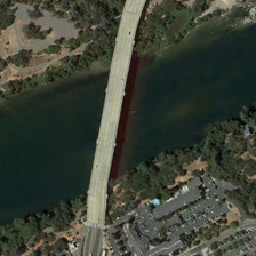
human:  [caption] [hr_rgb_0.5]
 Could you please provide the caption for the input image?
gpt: On one side of the bridge is the city and on the other side is the green space.

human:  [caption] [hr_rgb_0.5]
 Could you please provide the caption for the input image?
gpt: On one side of the bridge is the city and on the other side is the green space.

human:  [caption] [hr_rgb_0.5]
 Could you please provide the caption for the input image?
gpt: On one side of the bridge is the city and on the other side is the green land.

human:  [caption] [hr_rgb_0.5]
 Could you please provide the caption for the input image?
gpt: On one side of the bridge is the city and on the other side is the green space.

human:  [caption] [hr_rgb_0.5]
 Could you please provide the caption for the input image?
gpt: On one side of the bridge is the city and on the other side is the green space.